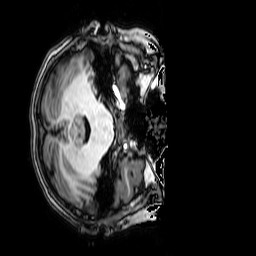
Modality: T1w
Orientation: axial
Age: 14
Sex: male
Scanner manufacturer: philips
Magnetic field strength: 3 T
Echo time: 0.0038 s